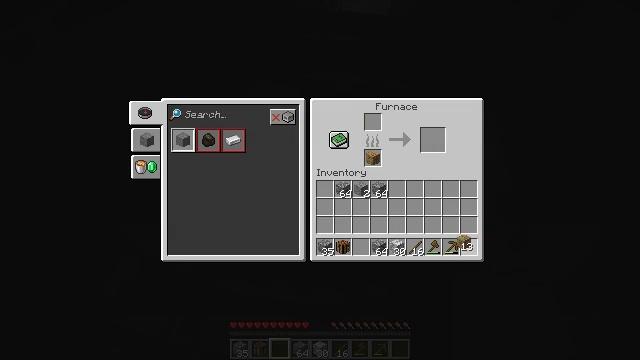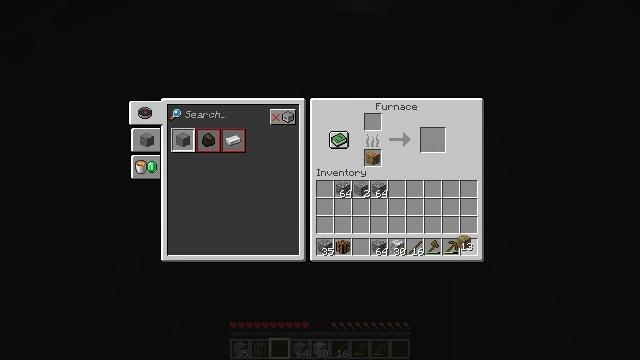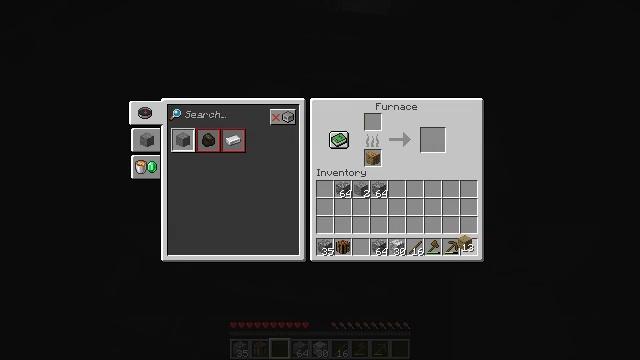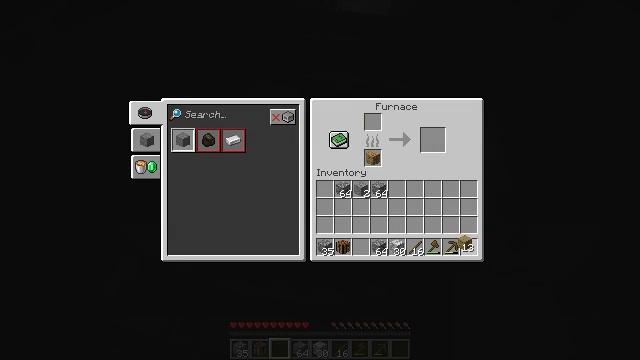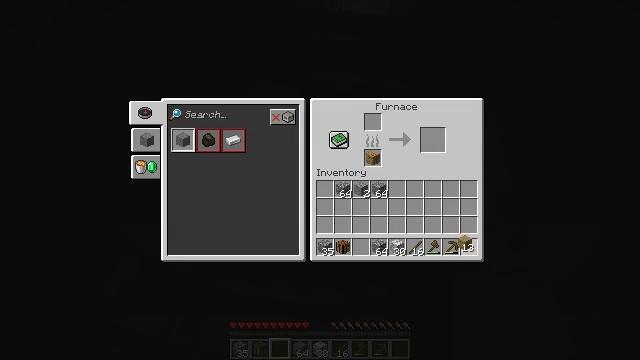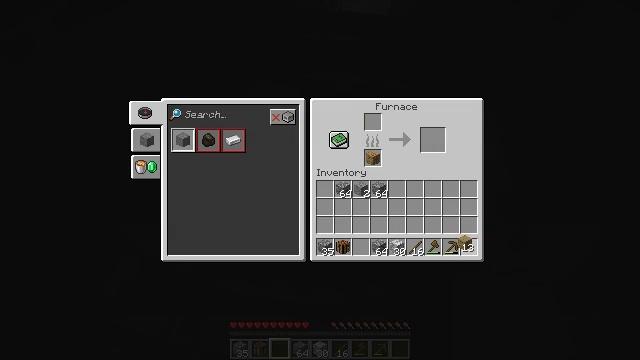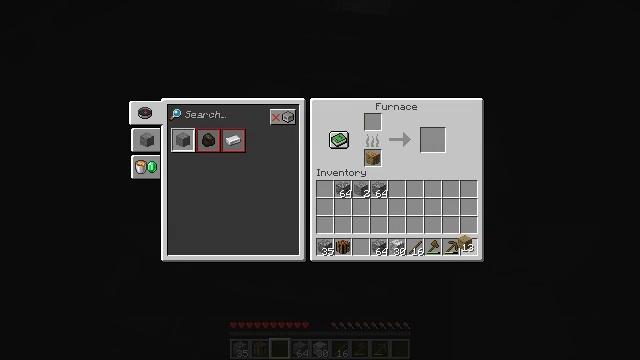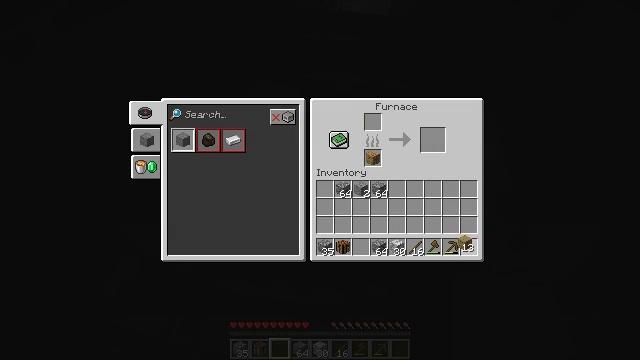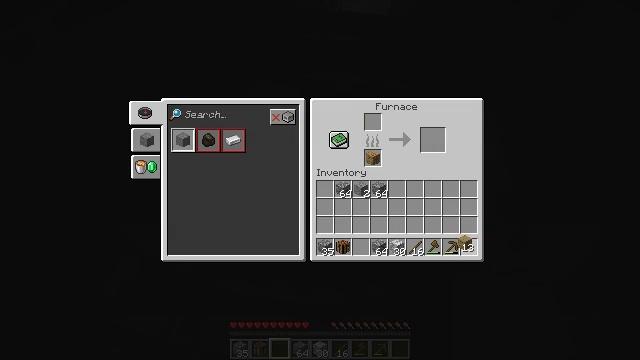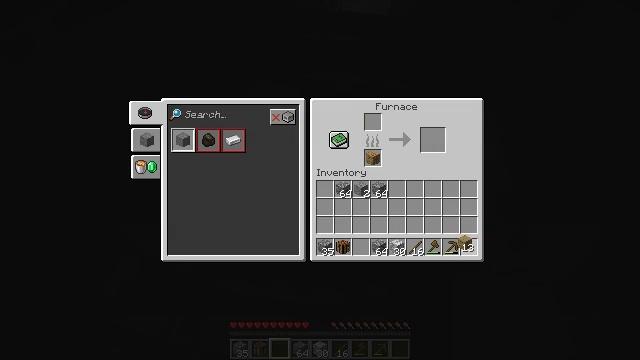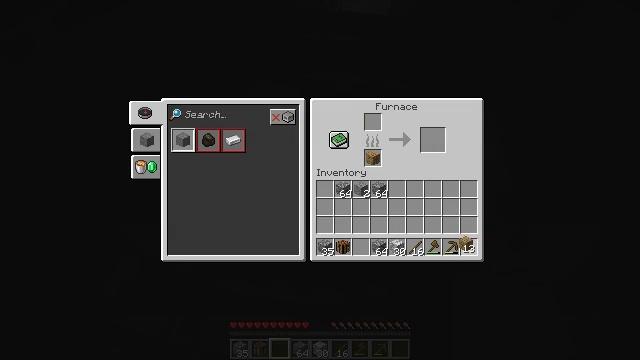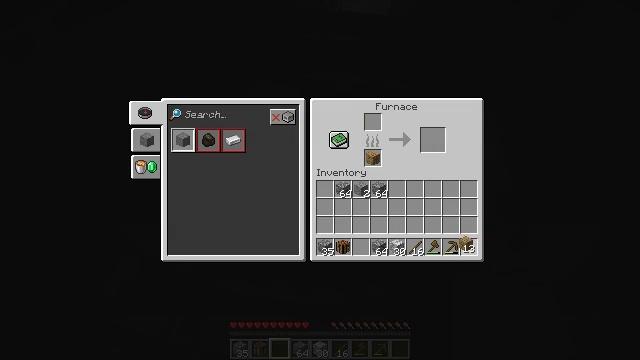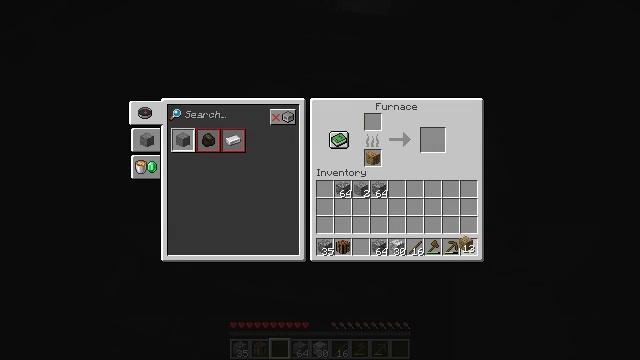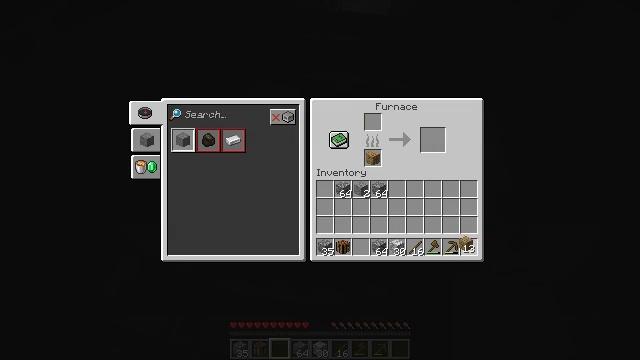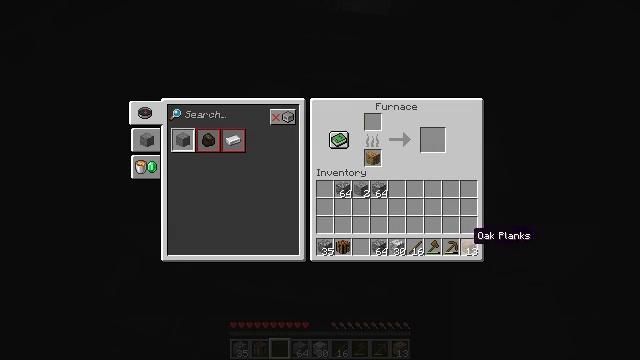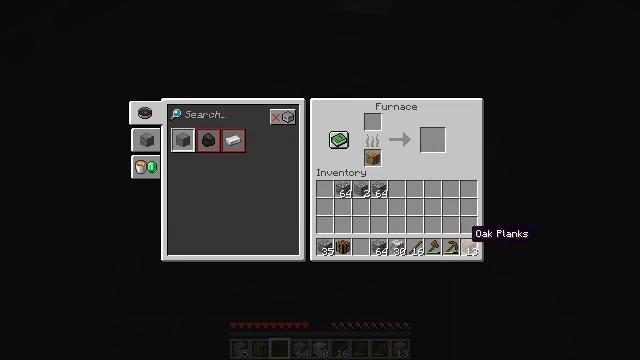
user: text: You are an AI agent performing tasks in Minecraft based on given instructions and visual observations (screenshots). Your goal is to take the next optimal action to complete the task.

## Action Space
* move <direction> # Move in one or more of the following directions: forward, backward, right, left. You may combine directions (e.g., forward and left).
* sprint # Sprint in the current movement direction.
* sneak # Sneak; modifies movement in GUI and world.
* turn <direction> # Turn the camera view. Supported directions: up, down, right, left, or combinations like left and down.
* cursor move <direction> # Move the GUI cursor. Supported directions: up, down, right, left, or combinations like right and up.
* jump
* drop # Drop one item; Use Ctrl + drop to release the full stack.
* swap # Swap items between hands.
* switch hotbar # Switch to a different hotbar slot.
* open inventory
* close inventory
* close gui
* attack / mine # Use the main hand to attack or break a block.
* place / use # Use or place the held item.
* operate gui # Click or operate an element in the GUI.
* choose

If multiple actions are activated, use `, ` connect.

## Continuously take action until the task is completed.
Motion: motion action
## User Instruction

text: Get the furnace back into your inventory.
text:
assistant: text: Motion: no_op
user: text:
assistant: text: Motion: no_op
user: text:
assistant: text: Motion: no_op
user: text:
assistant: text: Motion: no_op
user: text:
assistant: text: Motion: no_op
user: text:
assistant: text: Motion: no_op
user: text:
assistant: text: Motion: no_op
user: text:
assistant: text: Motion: no_op
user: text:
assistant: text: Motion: no_op
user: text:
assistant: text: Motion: no_op
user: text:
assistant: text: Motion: no_op
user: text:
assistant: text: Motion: no_op
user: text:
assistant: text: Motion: no_op
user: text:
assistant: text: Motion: no_op
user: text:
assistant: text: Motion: no_op
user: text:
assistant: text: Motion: no_op
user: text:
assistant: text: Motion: no_op
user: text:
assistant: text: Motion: operate gui
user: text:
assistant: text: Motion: operate gui
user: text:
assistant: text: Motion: operate gui
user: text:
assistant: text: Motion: no_op
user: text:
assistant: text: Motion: no_op
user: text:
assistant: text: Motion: no_op
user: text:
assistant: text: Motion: cursor move left
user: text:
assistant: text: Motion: cursor move left and up
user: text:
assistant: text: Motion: cursor move left and up
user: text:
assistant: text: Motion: cursor move left and up
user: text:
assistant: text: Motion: cursor move left and up
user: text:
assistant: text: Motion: cursor move left and up
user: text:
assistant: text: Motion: cursor move left